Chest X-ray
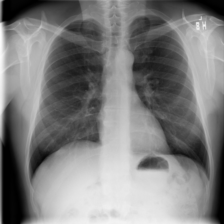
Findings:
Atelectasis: negative
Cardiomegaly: negative
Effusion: negative
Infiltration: negative
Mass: negative
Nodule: negative
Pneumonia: negative
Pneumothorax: negative
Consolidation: negative
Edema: negative
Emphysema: negative
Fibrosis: negative
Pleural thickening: negative
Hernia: negative